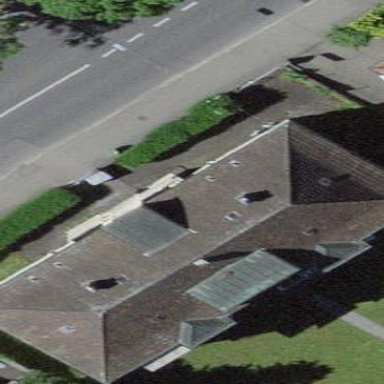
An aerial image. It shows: Building with hipped roof shape.